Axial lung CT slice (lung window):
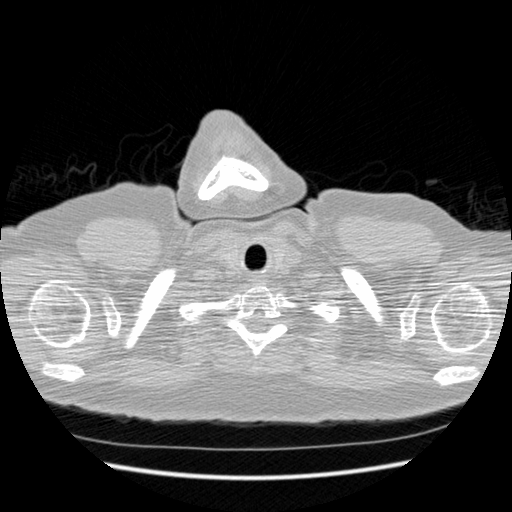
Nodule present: no